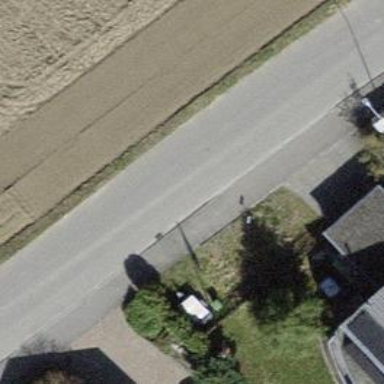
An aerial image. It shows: Sidewalk along the footway.